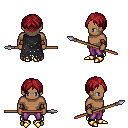
a pixel art fantasy rpg character, male body template, human, dark skin, black tattered cape, magenta pants, brunette parted hairstyle, cloth bracers, gold boots, spear, four views (front, back, left, right), 2x2 character sprite sheet, small pixel art, hard edges, no anti-aliasing